Question: I am using tags on a form using <URL> :

This plugin ends-up with a single text field containing tags separated by a comma (eg: tag1,tag2,...)
Those tags are currently managed on a non-mapped form field:
'''
$builder
// ...
->add('tags', 'text', array(
'mapped' => false,
'required' => false,
))
;
'''
And finally, they are stored on an ArrayCollection, as <URL>:
'''
/**
* @var ArrayCollection[FiddleTag]
*
* @ORM\OneToMany(targetEntity="FiddleTag", mappedBy="fiddle", cascade={"all"}, orphanRemoval=true)
*/
protected $tags;
'''
To map my form to my entity, I can do some code in my controller like this:
'''
$data->clearTags();
foreach (explode(',', $form->get('tags')->getData()) as $tag)
{
$fiddleTag = new FiddleTag();
$fiddleTag->setTag($tag);
$data->addTag($fiddleTag);
}
'''
But this looks the wrong way at first sight.
I am wondering what is the best practice to map my entity to my form, and my form to my entity.
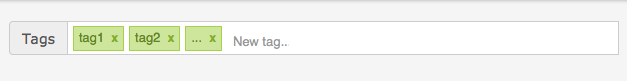
Answer: This is tricky since you aren't just embedding a collection of Tag forms that are say, all separate text fields. I suppose you could do that with some trickery, but what about using a data transformer instead? You could convert a comma-separated list of tags to an ArrayCollection and pass that back to the form, and on the flip-side, take the collection and return the tags as a comma-separated string.
## Data transformer
'''
<?php
namespace Fuz\AppBundle\Transformer;
use Doctrine\Common\Collections\ArrayCollection;
use Symfony\Component\Form\DataTransformerInterface;
use Fuz\AppBundle\Entity\FiddleTag;
class FiddleTagTransformer implements DataTransformerInterface
{
public function transform($tagCollection)
{
$tags = array();
foreach ($tagCollection as $fiddleTag)
{
$tags[] = $fiddleTag->getTag();
}
return implode(',', $tags);
}
public function reverseTransform($tags)
{
$tagCollection = new ArrayCollection();
foreach (explode(',', $tags) as $tag)
{
$fiddleTag = new FiddleTag();
$fiddleTag->setTag($tag);
$tagCollection->add($fiddleTag);
}
return $tagCollection;
}
}
'''
: you cannot specify ArrayCollection type to 'public function transform($tagCollection)' because your implementation should match the interface.
## Form type
The second step is to replace your form field declaration so it will use the data transformer transparently, you'll not even need to do anything in your controller:
'''
$builder
// ...
->add(
$builder
->create('tags', 'text', array(
'required' => false,
))
->addModelTransformer(new FiddleTagTransformer())
)
;
'''
## Validation
You can use <URL> if your FiddleTag entity has some validation constraints itself.
'''
/**
* @var ArrayCollection[FiddleTag]
*
* @ORM\OneToMany(targetEntity="FiddleTag", mappedBy="fiddle", cascade={"all"}, orphanRemoval=true)
* @Assert\Count(max = 5, maxMessage = "You can't set more than 5 tags.")
* @Assert\Valid()
*/
protected $tags;
'''
## Further reading
See the Symfony2 doc about data transformers: <URL>
See these posts for some other ideas:
<URL>
<URL>